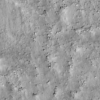
Label: not_dusty